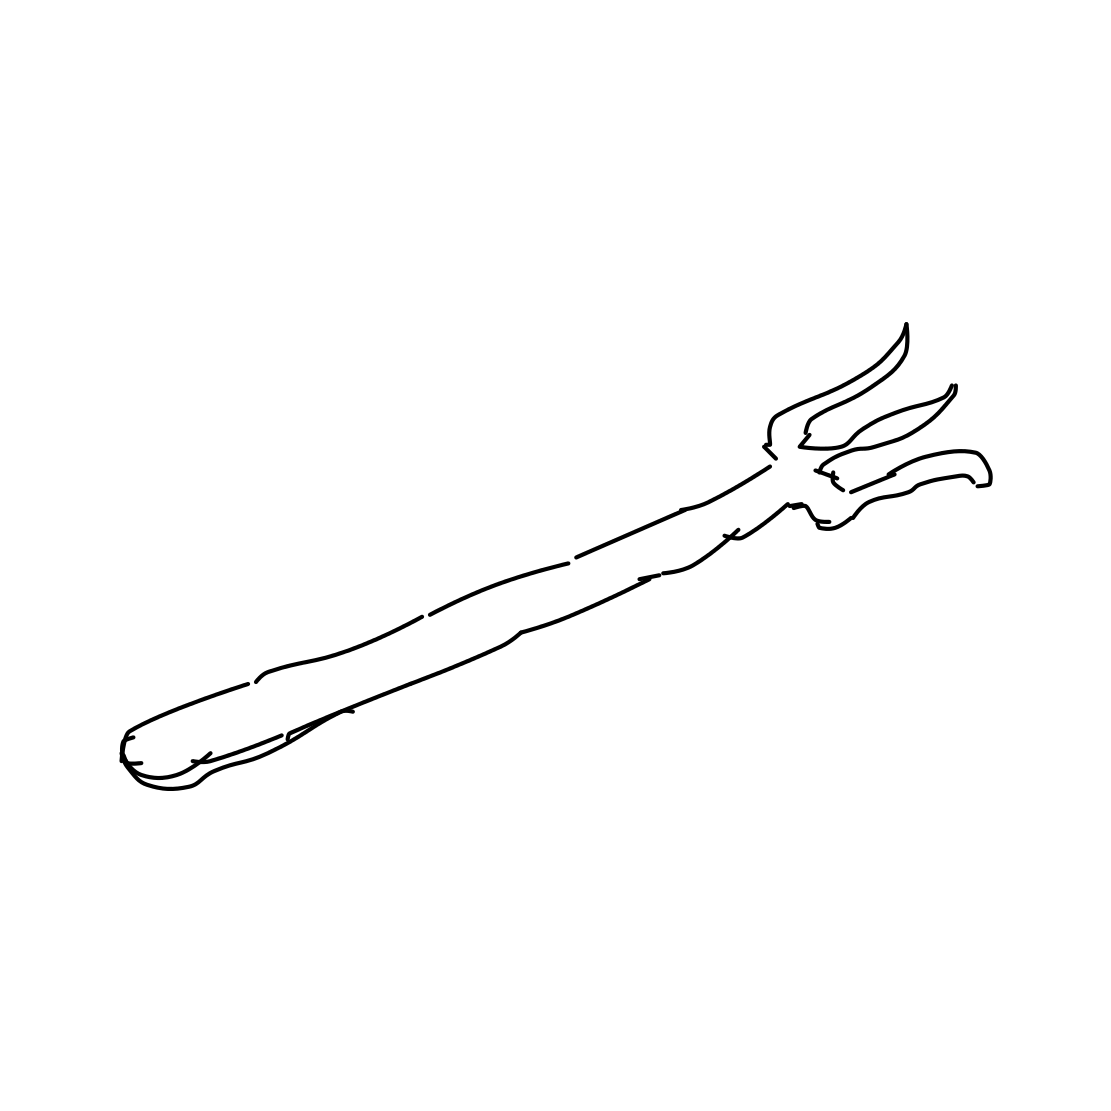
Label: fork